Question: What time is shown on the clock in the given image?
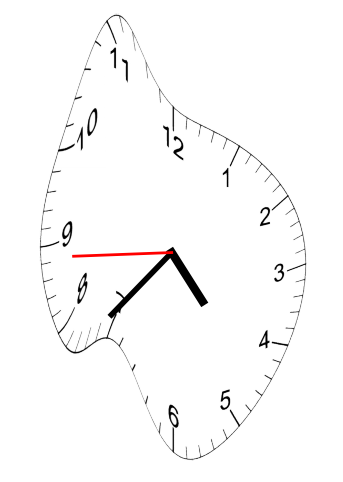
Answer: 04:36:44